高一 · 立体几何学
如图, 在棱长为 2 的正方体 $A B C D-A_{1} B_{1} C_{1} D_{1}$ 中, $M$ 是 $A_{1} B_{1}$ 的中点, 点 $P$ 是侧面 $C D D_{1} C_{1}$ 上的动点, 且 $M P \| A B_{1} C$ ，则线段 $M P$ 长度的取值范围是（ ）

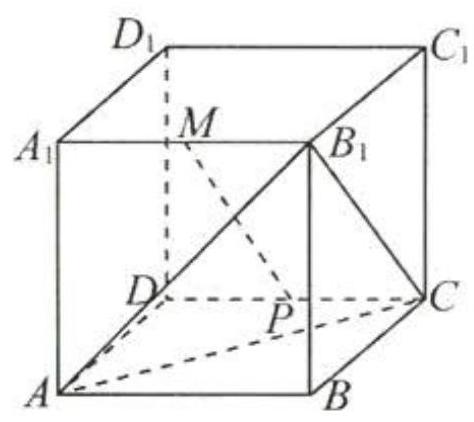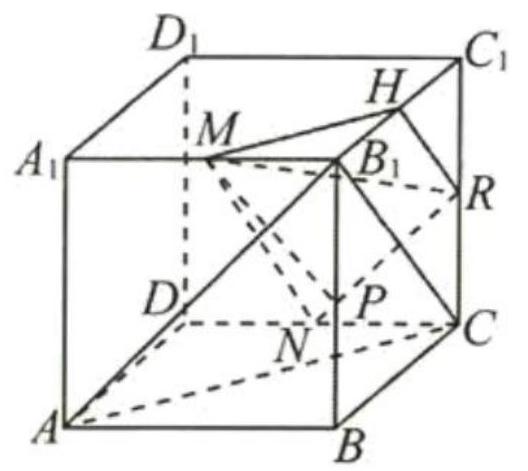
$[\sqrt{2}, \sqrt{6}]$
B. $[\sqrt{6}, 2 \sqrt{2}]$
C. $[\sqrt{6}, 2 \sqrt{3}]$
D. $[\sqrt{3}, \sqrt{6}]$
答案: B
解析: 【分析】

取 $C D$ 的中点 $N, C C_{1}$ 的中点 $R, B_{1} C_{1}$ 的中点 $H$, 根据面面平行的判定定理, 得到平面 $M N R H / /$ 平面 $A B_{1} C$, 确定线段 $M P$ 扫过的图形是 $\triangle M N R$, 再由题中数据, 得到 $\angle M R N$ 是直角, 进而即可求出结果.

【详解】

取 $C D$ 的中点 $N, C C_{1}$ 的中点 $R, B_{1} C_{1}$ 的中点 $H$, 则 $M N / / B_{1} C / / H R, M H / / A C$,

$\therefore$ 平面 $M N R H / /$ 平面 $A B_{1} C$,

$\therefore M P \subset$ 平面 $M N R H$, 线段 $M P$ 扫过的图形是 $\triangle M N R$

$\because A B=2, \quad \therefore M N=2 \sqrt{2}, N R=\sqrt{2}, M R=\sqrt{6}$,

$\therefore M N^{2}=N R^{2}+M R^{2}, \therefore \angle M R N$ 是直角,

$\therefore$ 线段 $M P$ 长度的取值范围是 $[\sqrt{6}, 2 \sqrt{2}]$.

故选 B.

【点睛】

本题主要考查面面平行的判定，熟记面面平行的判定定理即可，属于常考题型.